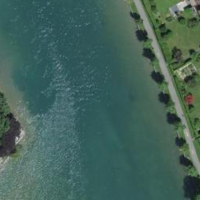
EUNIS habitat code: 15
Species observed at this site:
Hedera helix
Corvus corone
Fagus sylvatica